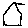
Label: house